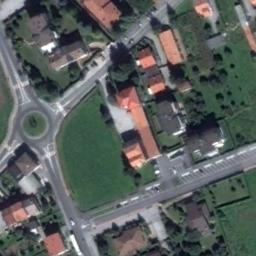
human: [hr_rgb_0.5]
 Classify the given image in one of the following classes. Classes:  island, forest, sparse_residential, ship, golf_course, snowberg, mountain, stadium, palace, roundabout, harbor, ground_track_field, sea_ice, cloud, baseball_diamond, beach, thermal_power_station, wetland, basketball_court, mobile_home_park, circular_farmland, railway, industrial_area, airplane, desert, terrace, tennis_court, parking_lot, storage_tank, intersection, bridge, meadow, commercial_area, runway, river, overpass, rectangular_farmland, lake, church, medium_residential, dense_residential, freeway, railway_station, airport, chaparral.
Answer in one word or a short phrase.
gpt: roundabout